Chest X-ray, PA view. Patient: 58 years old, sex F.
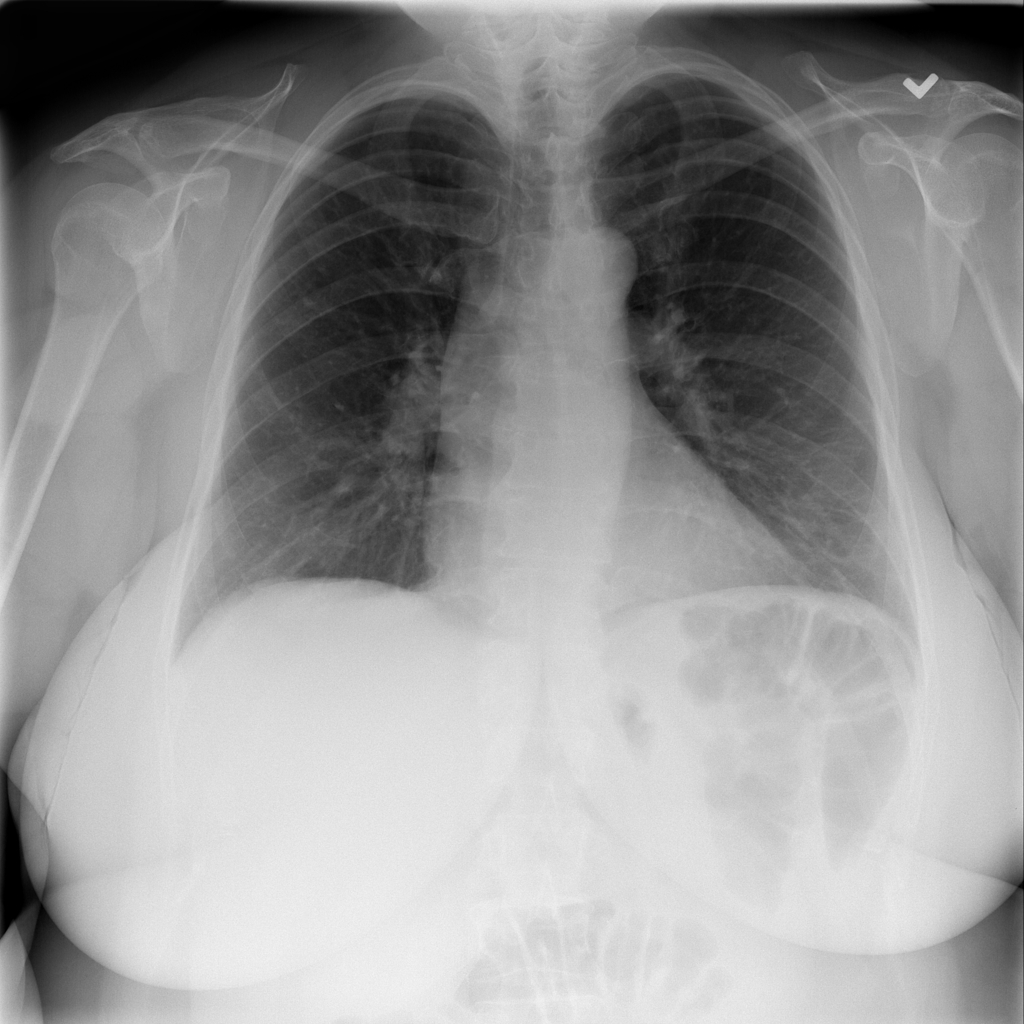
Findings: No Finding